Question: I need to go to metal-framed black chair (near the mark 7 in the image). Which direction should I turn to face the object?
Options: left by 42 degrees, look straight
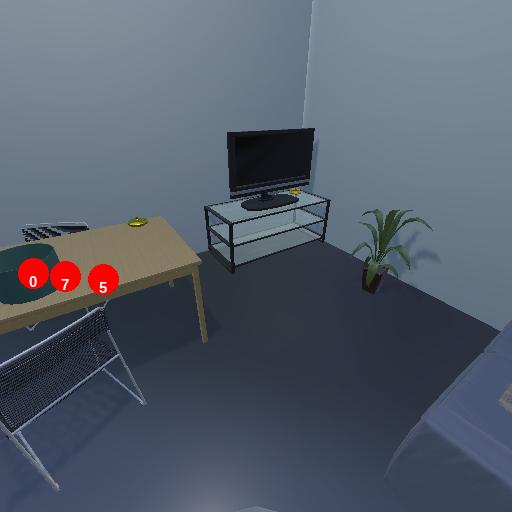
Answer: left by 42 degrees